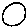
Label: circle